Question: On Windows 7, is it possible to create an application to be displayed in the taskbar? What I have in mind is a small widget like a media player or a weather widget, etc.
Something like the mockup below:

Any idea?
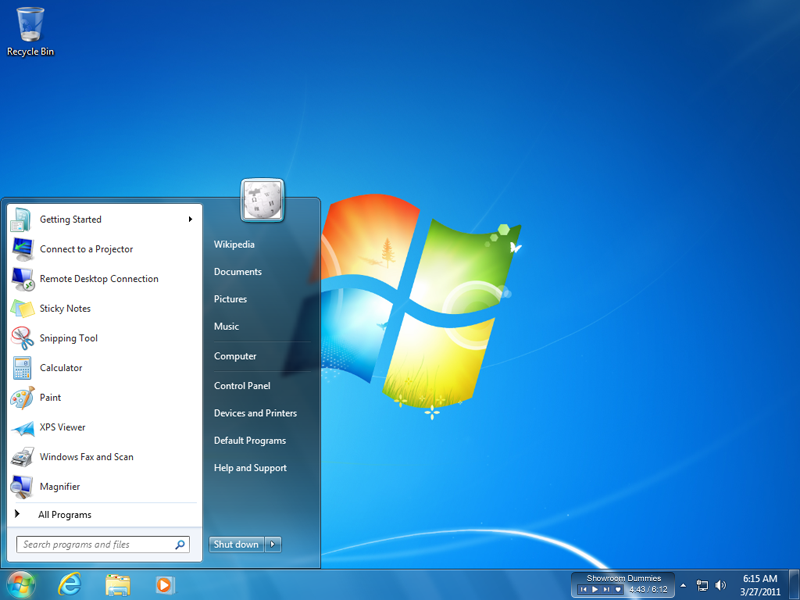
Answer: Yes it's possible. What you are looking for is a toolbar or sometimes referred to as "desk band":
<URL>